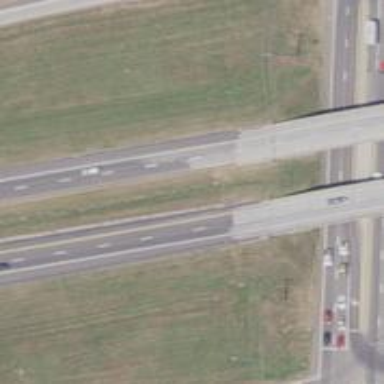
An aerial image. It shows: Motorway bridge with asphalt surface and beam structure.